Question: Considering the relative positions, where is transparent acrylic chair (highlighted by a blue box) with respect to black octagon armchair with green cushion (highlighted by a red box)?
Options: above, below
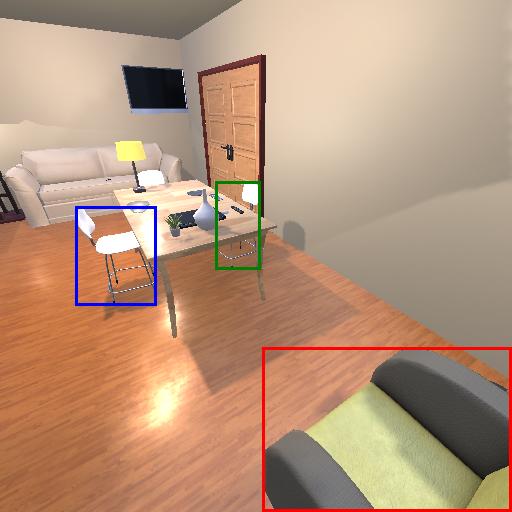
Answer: above